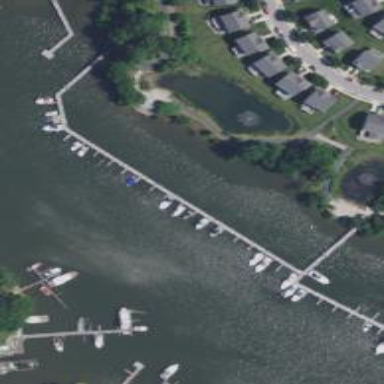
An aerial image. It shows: Man-made pier.